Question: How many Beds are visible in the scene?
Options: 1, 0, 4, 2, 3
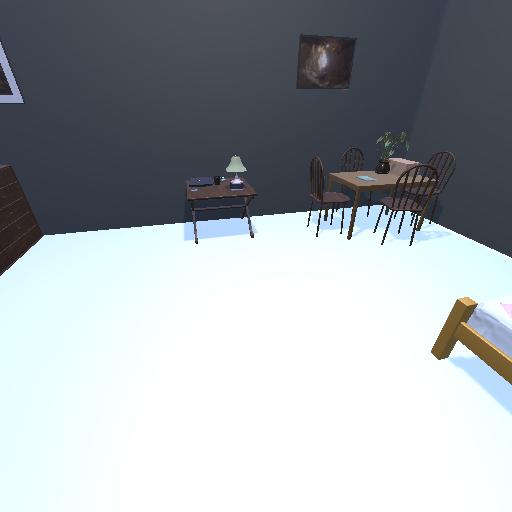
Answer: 1